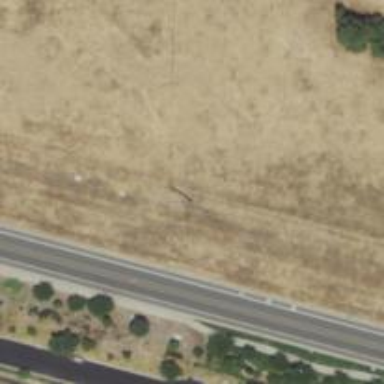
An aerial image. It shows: Power pole.